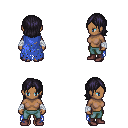
a pixel art fantasy rpg character, female body template, human, dark skin, blue tattered cape, teal pants, raven long bangs hairstyle, white cloth bandages, maroon shoes, four views (front, back, left, right), 2x2 character sprite sheet, small pixel art, hard edges, no anti-aliasing